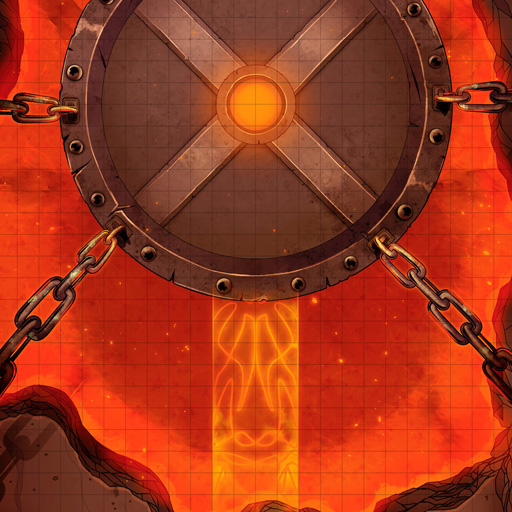
A D&D Grid Map north large metal pedestal lava background arcane bridge south (Lava Pit Map)